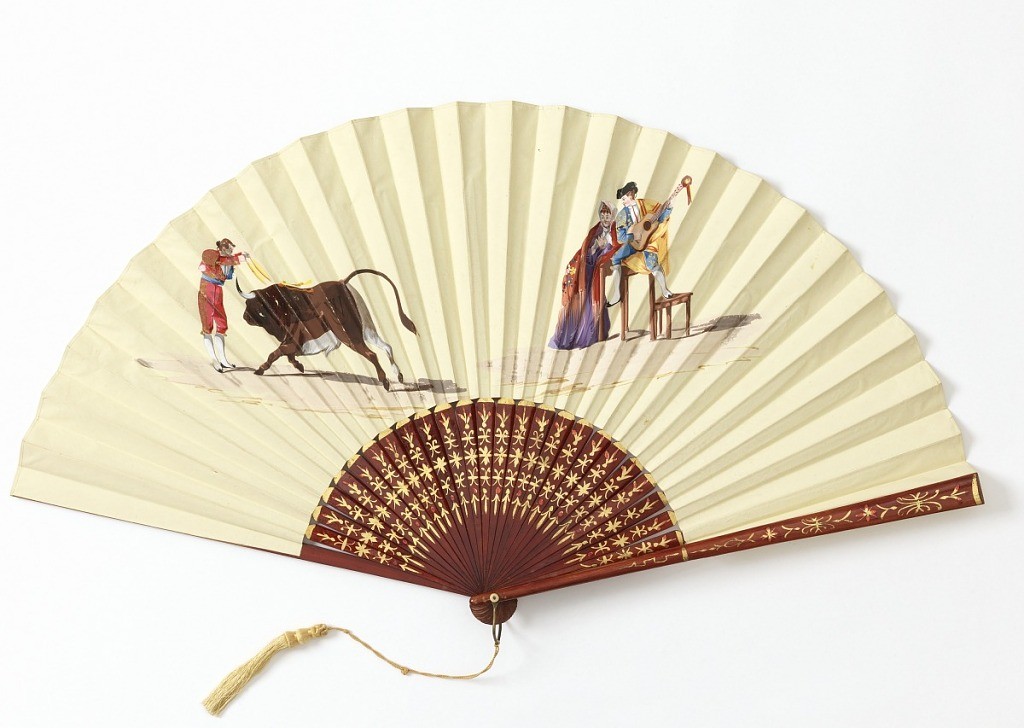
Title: Pleated fan
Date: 1884
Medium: Gouache-painted paper leaf, varnished and gilded wood sticks, silk tassel
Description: Pleated fan painted on obverse with a scene of bullfighting on the left, and a woman in a manton de Manila next to a torero playing the guitar on the right. Reverse: blank. Sticks varnished red and gilded. Silk tassel.